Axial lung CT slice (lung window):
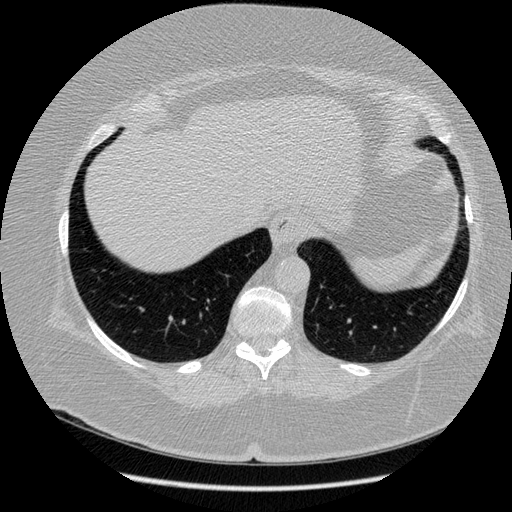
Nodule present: no